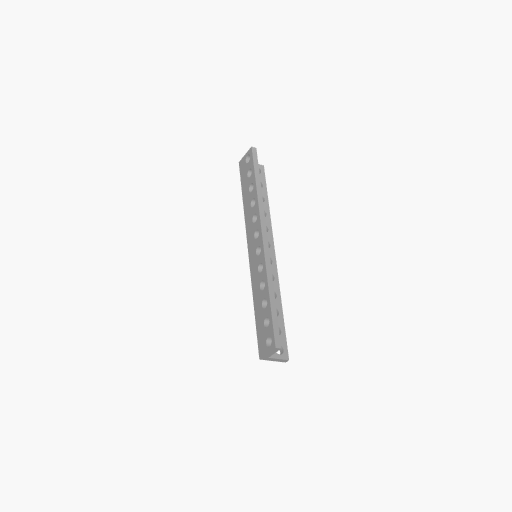
Part: LBeam12H